Interaction volume radius: 10 \u00c5
Interaction volume height: 10 \u00c5
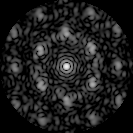
Disorder parameter: 0.5388